Field crop: maize
Growth stage: 2
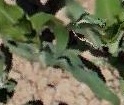
Species: maize